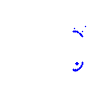
Particle: kaon